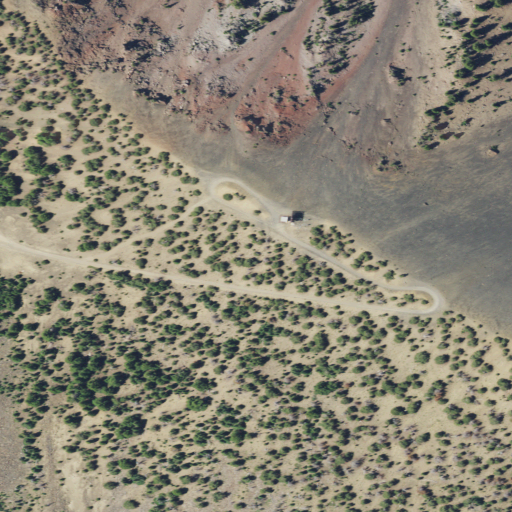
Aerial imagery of mountain in Oregon named Pelican Butte containing barren land and evergreen forest